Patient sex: M
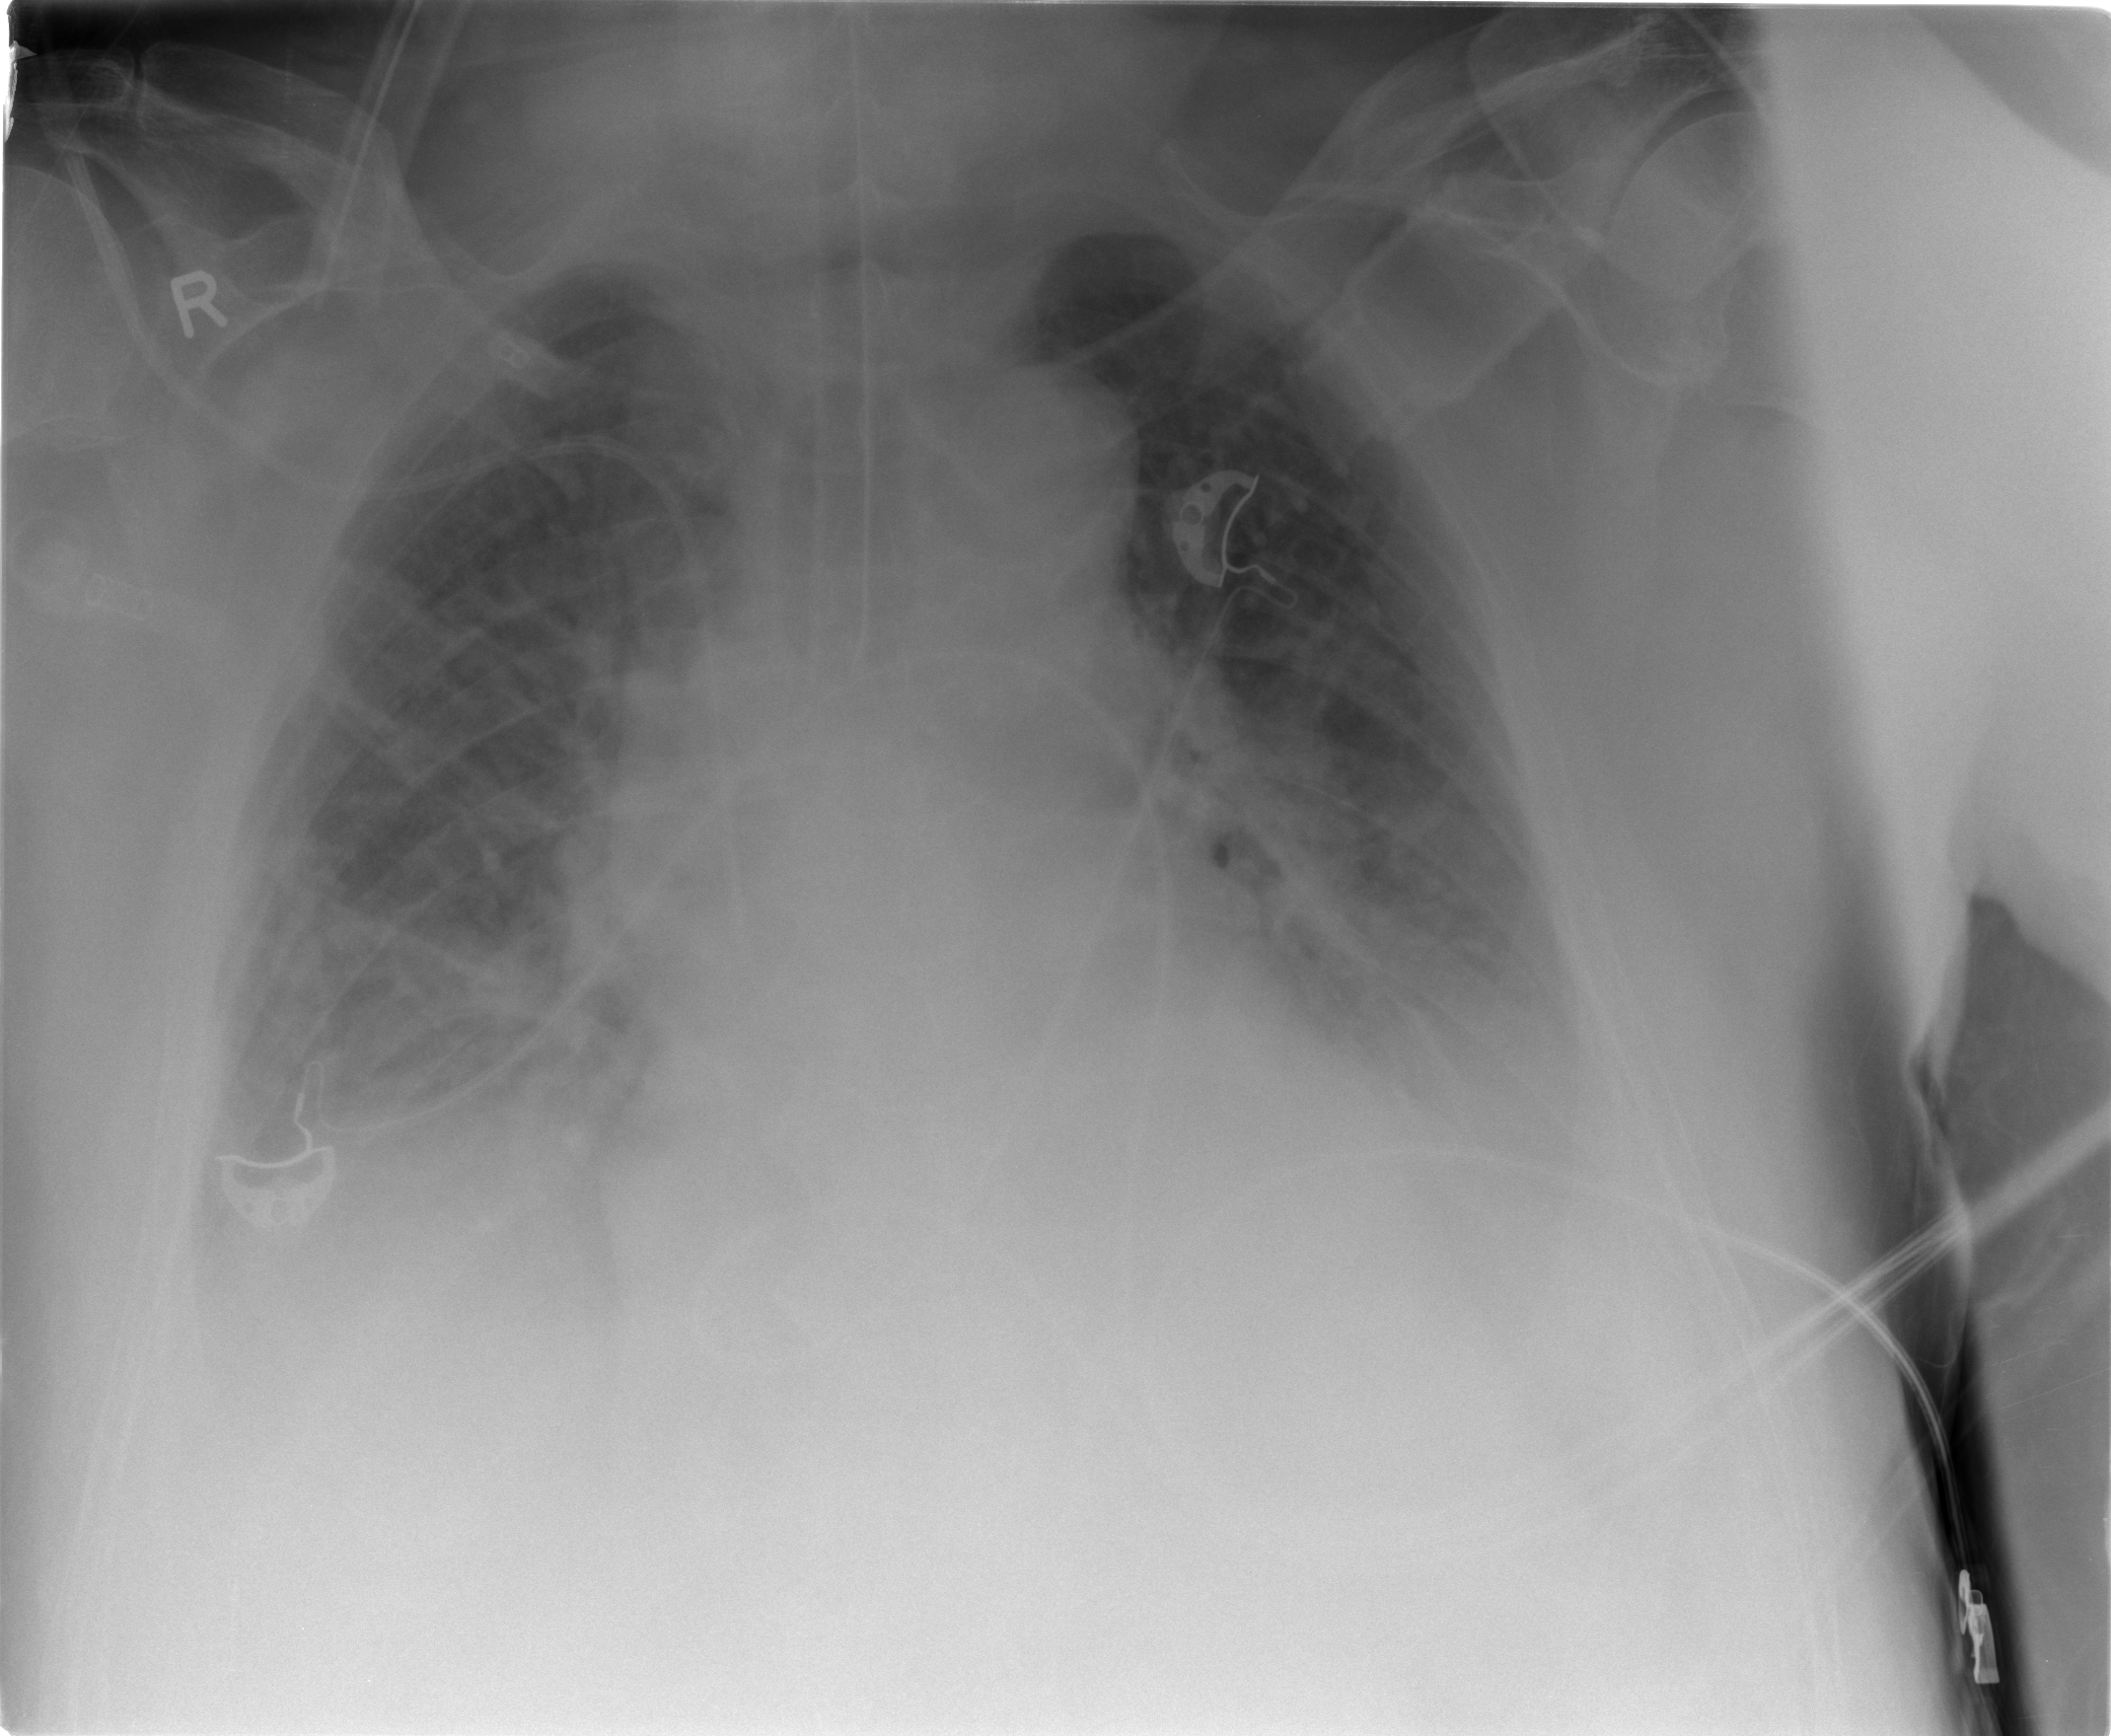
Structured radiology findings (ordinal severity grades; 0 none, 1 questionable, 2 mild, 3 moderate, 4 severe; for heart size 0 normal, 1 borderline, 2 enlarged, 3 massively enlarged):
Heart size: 0
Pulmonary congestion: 3
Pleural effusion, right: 2
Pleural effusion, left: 2
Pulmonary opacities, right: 2
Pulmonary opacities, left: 2
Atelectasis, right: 2
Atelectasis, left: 0